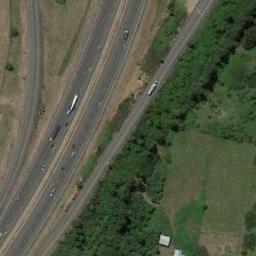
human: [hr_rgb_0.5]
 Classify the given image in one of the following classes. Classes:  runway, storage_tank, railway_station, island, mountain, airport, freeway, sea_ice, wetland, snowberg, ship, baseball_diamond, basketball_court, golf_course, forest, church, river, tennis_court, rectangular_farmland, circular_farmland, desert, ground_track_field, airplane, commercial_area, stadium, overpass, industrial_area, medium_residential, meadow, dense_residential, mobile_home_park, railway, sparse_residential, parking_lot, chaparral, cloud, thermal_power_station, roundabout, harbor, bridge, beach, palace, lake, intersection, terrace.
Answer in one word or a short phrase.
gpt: freeway